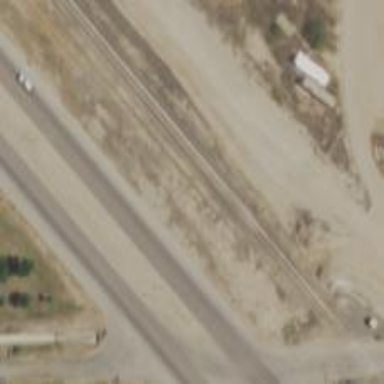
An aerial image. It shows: Railway siding for service.